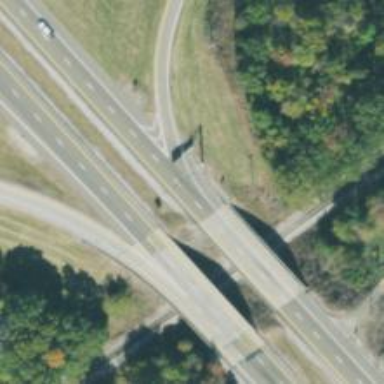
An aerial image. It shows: Expressway with dual carriageways made of asphalt at trunk level.